高一 · 立体几何学
如图, 在棱长为 1 的正方体 $A B C D-A_{1} B_{1} C_{1} D_{1}$ 中, 点 $P$ 是线段 $B D_{1}$ 上的动点.当 $\triangle P A C$ 在平面 $D C_{1}, B C_{1}, A C$ 上的正投影都为三角形时, 将它们的面积分别记为 $S_{1}, S_{2}, S_{3}$.

(i) 当 $B P=\frac{\sqrt{3}}{3}$ 时, $S_{1} \_S_{2}$ (填“〉”或“=”或“<”);

(ii) $S_{1}+S_{2}+S_{3}$ 的最大值为
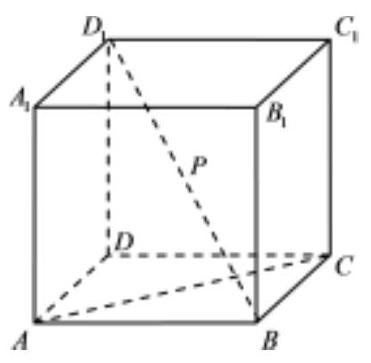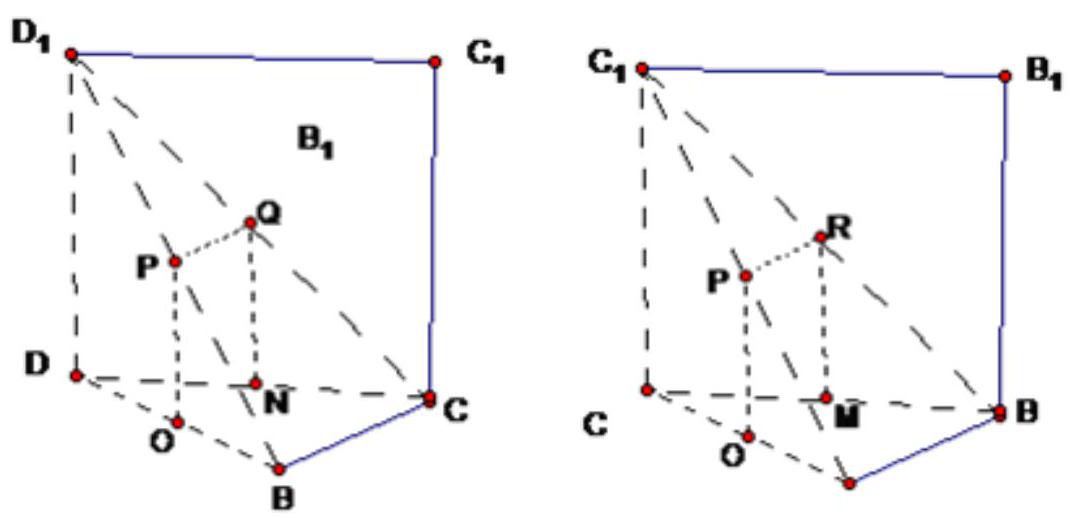
答案: \frac{3}{2}$
解析:

如图, 因 $\frac{C Q}{C D_{1}}=\frac{N Q}{D D_{1}}, \frac{P O}{D D_{1}}=\frac{B P}{B D_{1}}$, 故 $P O=Q N$, 同理可得 $R M=P O$, 所以 $R M=Q N$,
则 $S_{1}=S_{2}$, 特别地当点 $P$ 在 $B D_{1}$ 的中点时, 三个面的面积最大且 $S_{1}=S_{2}=S_{3}=\frac{1}{2}$, 所以 $S_{1}+S_{2}+S_{3}=\frac{3}{2}$, 即最大值是 $\frac{3}{2}$, 应填答案 $=, \frac{3}{2}$.

点睛: 解答本题的关键是搞清楚在正方体的各个面上的高的关系, 再运用三角形的面积进行求解, 进而进行比较, 并求出其最大值. 求解时借助三角形的相似比相等建立等量关系, 最后证得其在各个侧面上的射影三角形的高相等, 则面积相等, 特别地当点 $P$ 在 $B D_{1}$ 的中点时, 三个三角形的面积都相等且最大, 从而使得问题获解.